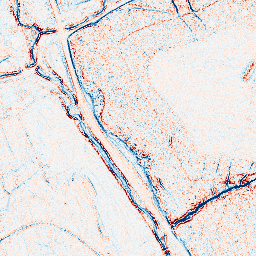
Category: edge_preserving
Decomposition family: anisotropic_diffusion
Decomposition parameters: iterations: 10
kappa: 30
gamma: 0.05
Upsampling method: lanczos
Upsampling parameters: scale: 4
Upsampling scale: 4